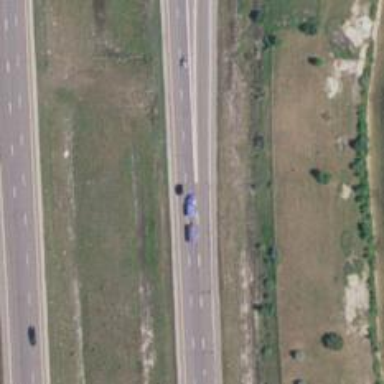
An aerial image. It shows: Asphalt motorway.